Question: I'm trying to detect when an Ajax (xhr) request gets a status code of 408 in order to direct the user to a login/timeout page.
At the moment I'm using an old version of jQuery (1.3.2) to perform all of my ajax requests and have the following bit of code to detect 408 error responses:
'''
$().ready(function() {
$.ajaxSetup({
error:function(x,e) {
if (x.status==408) {
document.location.href = '/timeout.html';
} else {
document.location.href = '/error.html';
}
}
});
});
'''
This code is not working as intended in Firefox and the xhr object has a status code of 0 and empty status text even though the status code is indeed 408. As a result the general error page is loaded instead of the timeout page.
EDIT: I tried console.dir(x) and got this output (as you can see status is 0 and status text is ""):

The ajax request is not cross domain and is being made from the same domain.
I also noticed that all response headers are cleared for any XHR that has an error status in Firefox.
None of these issues are evident in Chrome.
I even tried a simple XMLHttpRequest to a URL that will return a 408 status (all on the same domain/origin) and all headers were null - example shown below:
'''
var x = new XMLHttpRequest();
x.open("GET", "http://example.com/url-that-will-return-408-status");
x.onreadystatechange = function() {
if(this.readyState == 2) {
console.log('CustomErrorCode=' + this.getResponseHeader('CustomErrorCode'));
console.log('Content-Length=' + this.getResponseHeader('Content-Length'));
console.log('Content-Type=' + this.getResponseHeader('Content-Type'));
console.log(this.getAllResponseHeaders());
}
}
x.send();
'''
Any ideas as to why Firefox is different to Chrome in this regard and how I can work around this issue? Based on my <URL> it seems that maybe Firefox is doing the right thing but I don't quite understand why response headers would be cleared for an error status.
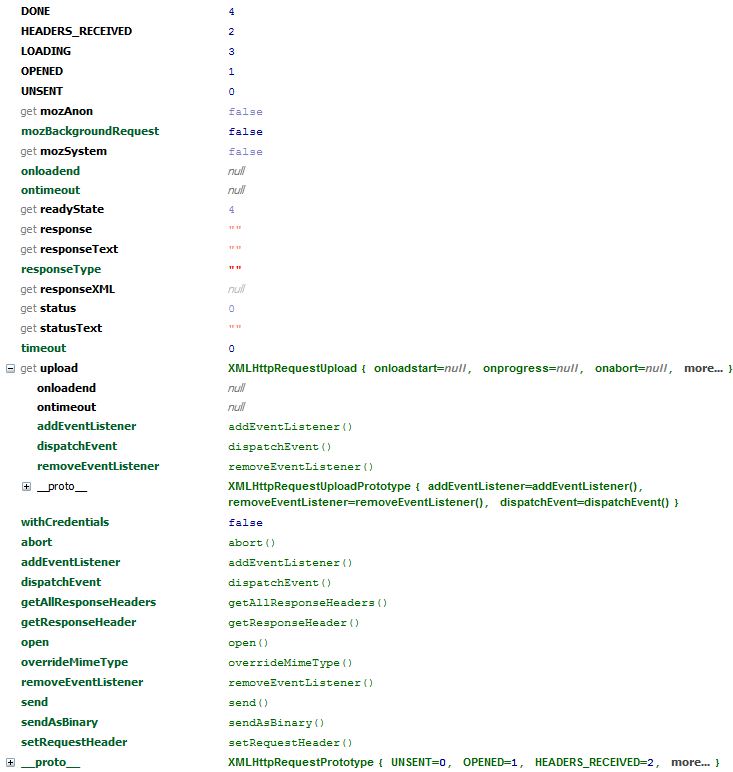
Answer: Check <URL> out.
It looks like Firefox re-requests 10 times as long as a 408 status code is provided.
A <URL>, I would suggest you to check your version and eventually re-open it, providing further information about your environment.